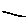
Label: line